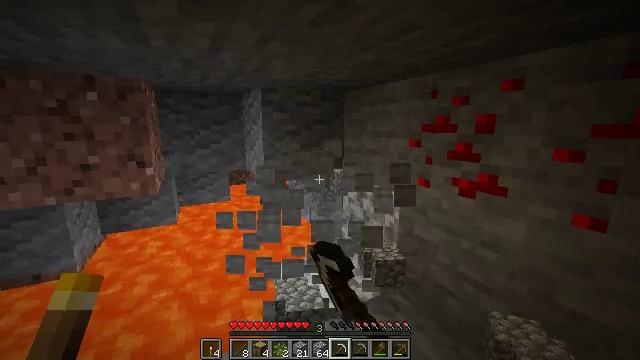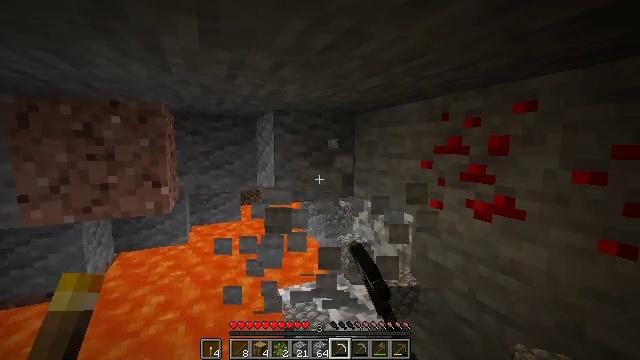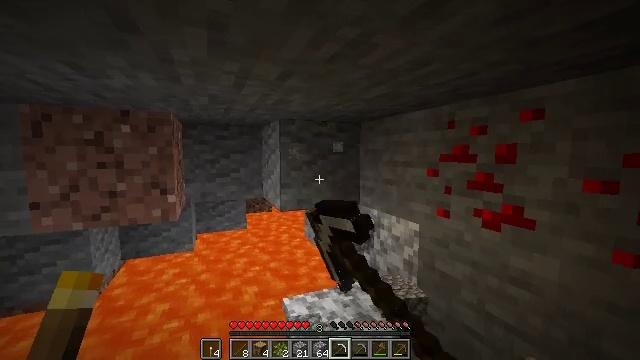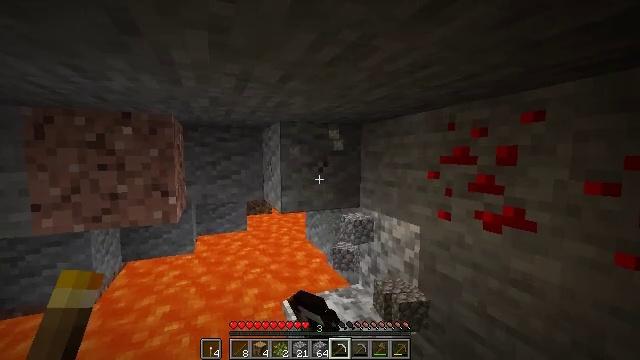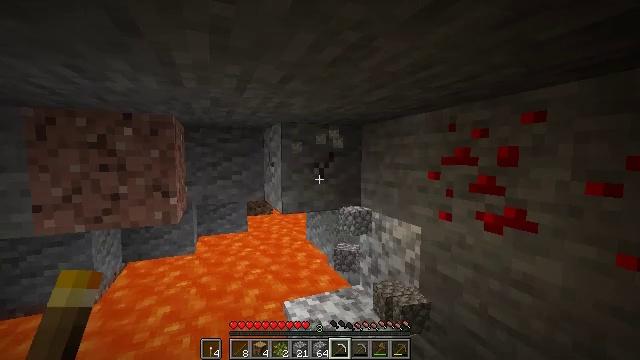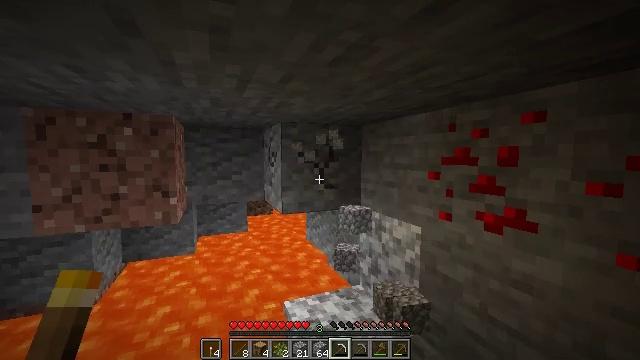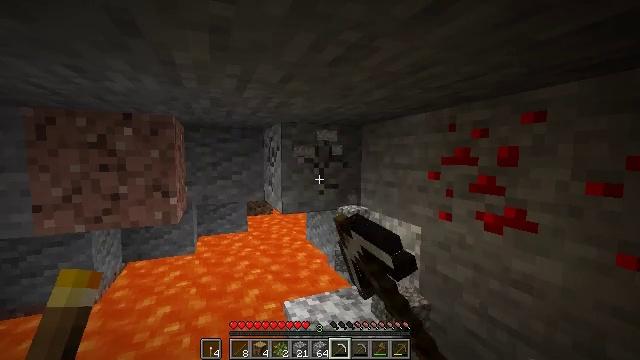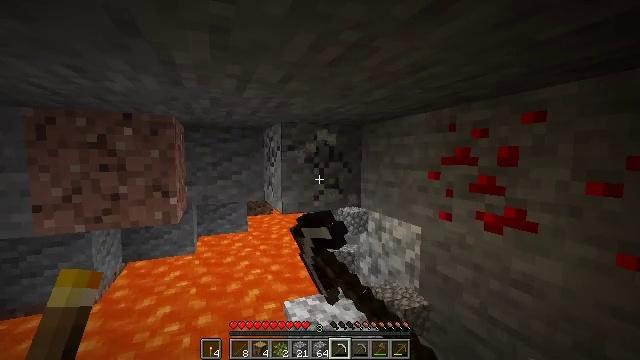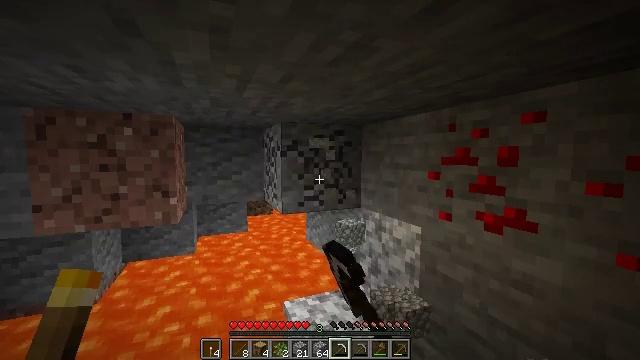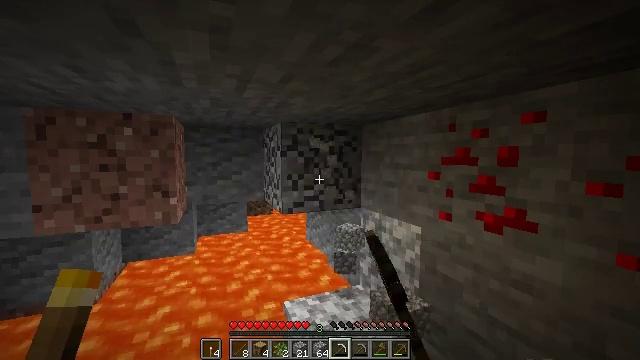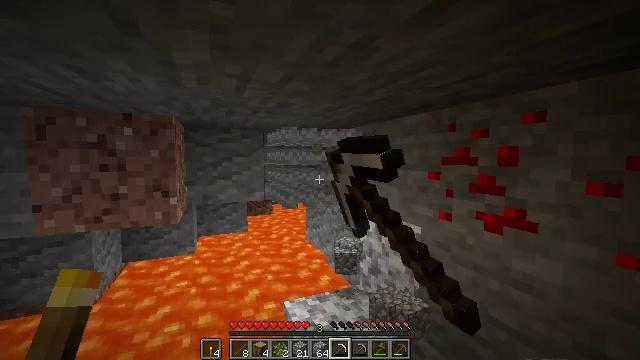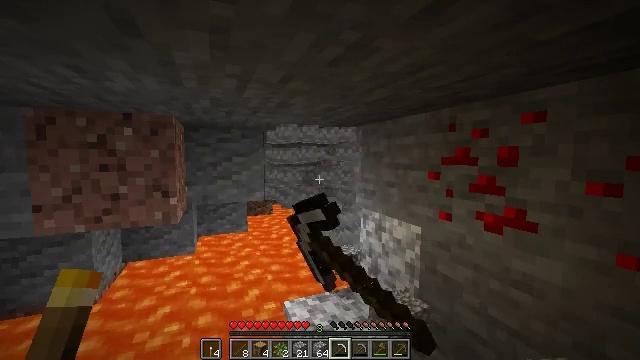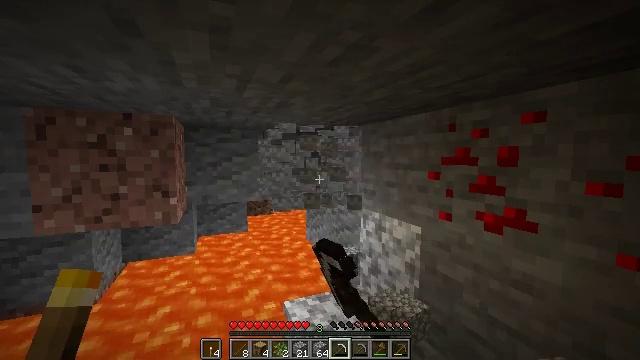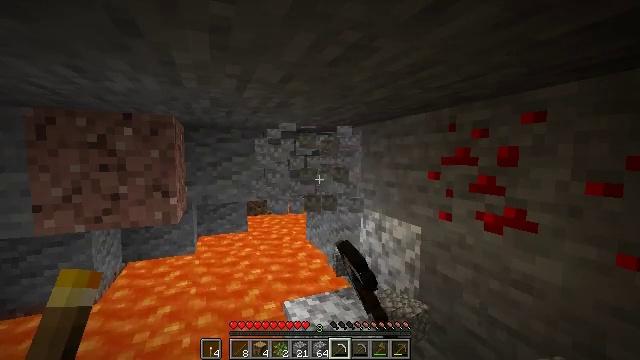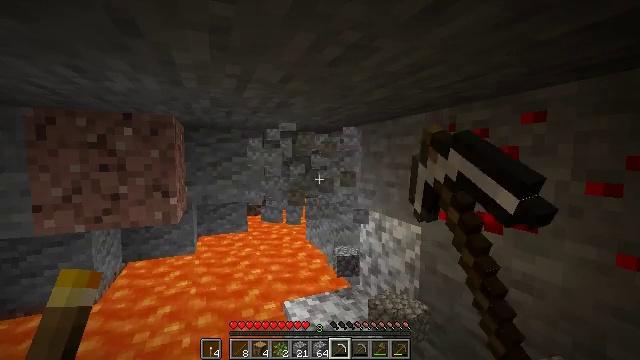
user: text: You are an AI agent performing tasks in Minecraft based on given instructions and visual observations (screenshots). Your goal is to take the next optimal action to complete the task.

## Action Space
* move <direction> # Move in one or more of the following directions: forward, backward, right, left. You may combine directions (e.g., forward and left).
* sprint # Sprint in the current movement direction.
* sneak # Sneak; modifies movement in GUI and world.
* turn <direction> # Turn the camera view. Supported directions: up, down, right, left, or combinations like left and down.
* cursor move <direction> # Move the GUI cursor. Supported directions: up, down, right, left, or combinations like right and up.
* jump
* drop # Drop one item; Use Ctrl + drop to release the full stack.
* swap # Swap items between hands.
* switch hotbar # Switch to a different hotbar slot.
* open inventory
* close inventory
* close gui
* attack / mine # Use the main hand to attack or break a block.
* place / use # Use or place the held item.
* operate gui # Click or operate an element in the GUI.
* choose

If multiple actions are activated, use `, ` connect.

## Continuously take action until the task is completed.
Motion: motion action
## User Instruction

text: Attack the andesite block to gather it.
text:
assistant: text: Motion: turn left and up, attack / mine
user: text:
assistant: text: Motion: turn left and up, attack / mine
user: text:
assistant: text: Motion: attack / mine
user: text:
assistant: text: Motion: attack / mine
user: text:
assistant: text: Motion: attack / mine
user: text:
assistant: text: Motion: attack / mine
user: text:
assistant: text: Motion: attack / mine
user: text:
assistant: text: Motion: attack / mine
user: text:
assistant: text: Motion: attack / mine
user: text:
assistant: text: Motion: attack / mine
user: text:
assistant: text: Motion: attack / mine
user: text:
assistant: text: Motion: attack / mine
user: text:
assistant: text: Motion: attack / mine
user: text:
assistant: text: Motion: attack / mine
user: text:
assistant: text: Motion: attack / mine